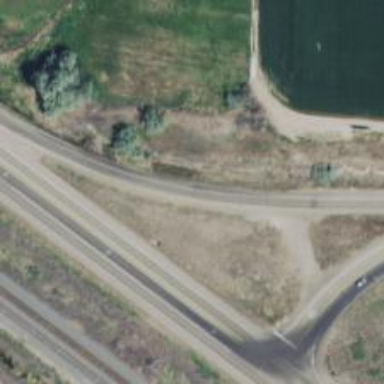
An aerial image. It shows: Trunk link highway.